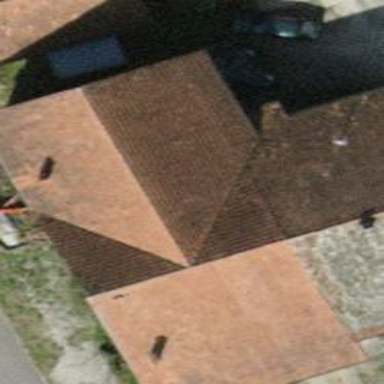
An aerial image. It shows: Farm building with gabled roof.